Question: Assuming I have a form and paint an oval on it. I then want to take a control (such as a picturebox) and (while keeping the top left corner of the control exactly on the line) I want to move the control pixel by pixel following the drawn oval.
Basically I want to calculate the Top/Left point for each position/pixel in my oval. I know its a basic formula but cant for the life of me remember what its called or how its accomplished.
Anyone care to help?

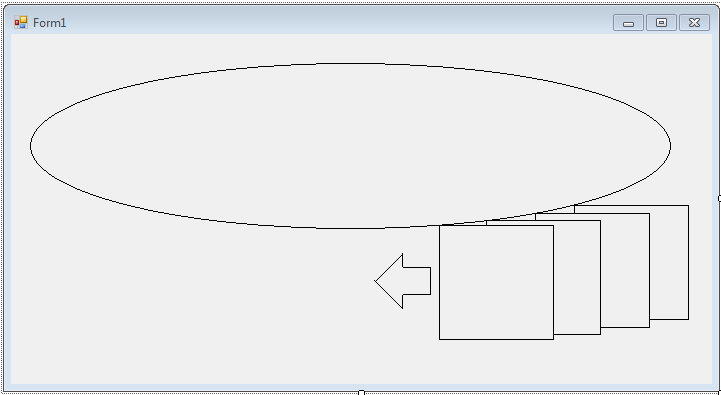
Answer: '''
double step=1.0; // how fast do you want it to move
double halfWidth=100.0; // width of the ellipse divided by 2
double halfHeight=50.0; // height of the ellipse divided by 2
for (double angle=0; angle<360; angle+=step)
{
int x=(int)halfWidth * Math.Cos(angle/180*Math.PI);
int y=(int)halfHeight * Math.Sin(angle/180*Math.PI);
pictureBox.TopLeft=new Point(x,y);
}
'''
EDIT:
Now, if you are about to ask why isn't it moving if you write it like that - you'll have to add message loop processing to it, in form of:
'''
Application.DoEvents();
'''
which you will place inside the loop.